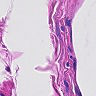
Metastatic tissue present: no